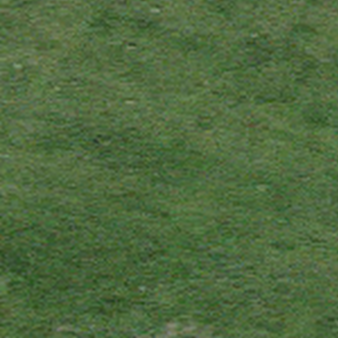
Label: other